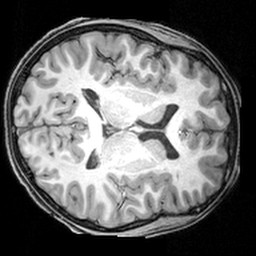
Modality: T1w
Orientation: axial
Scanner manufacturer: siemens
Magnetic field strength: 3 T
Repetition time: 1.9 s
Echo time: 0.00397 s